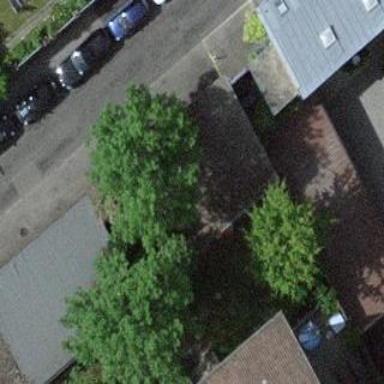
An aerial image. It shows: Group of garages.